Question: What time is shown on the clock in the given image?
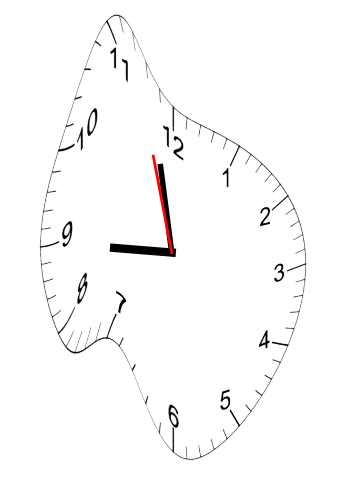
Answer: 08:57:57